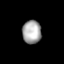
Tissue: lung
Cell type: Epithelial cells
Senescence score: 0.1948
Nuclear area (px): 434
Mean DAPI intensity: 167.092